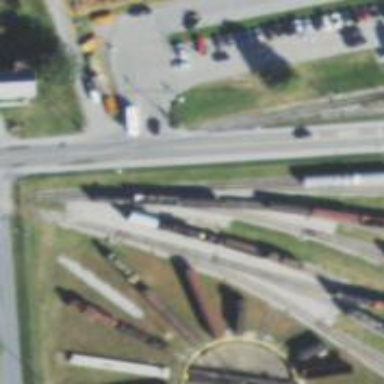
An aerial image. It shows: Preserved rail yard. The area contains preserved railway tracks.